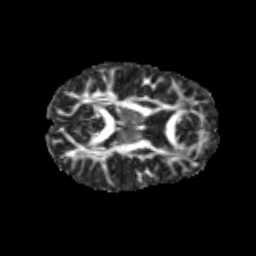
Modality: FA
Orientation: axial
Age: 14
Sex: female
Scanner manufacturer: siemens
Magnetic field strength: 3 T
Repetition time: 3.8 s
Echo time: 0.07 s